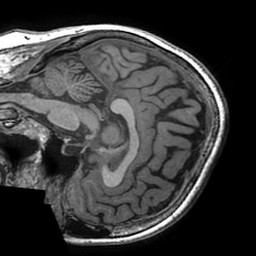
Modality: T1w
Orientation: sagittal
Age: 57
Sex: female